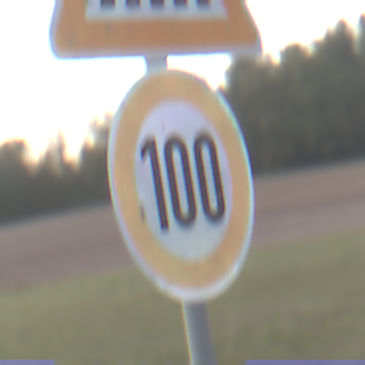
Verkehrszeichen: Geschwindigkeit100
Zusatzzeichen oben: FussgaengerueberwegLinks
Umgebung: Outdoor, Nature
Tageszeit: SunriseSunset
Wetter: PartlyCloudy
Licht: Natural
Jahreszeit: NotSpecified
Kontrast: LowContrast